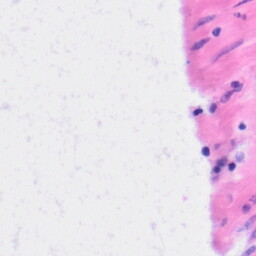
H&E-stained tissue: Liver